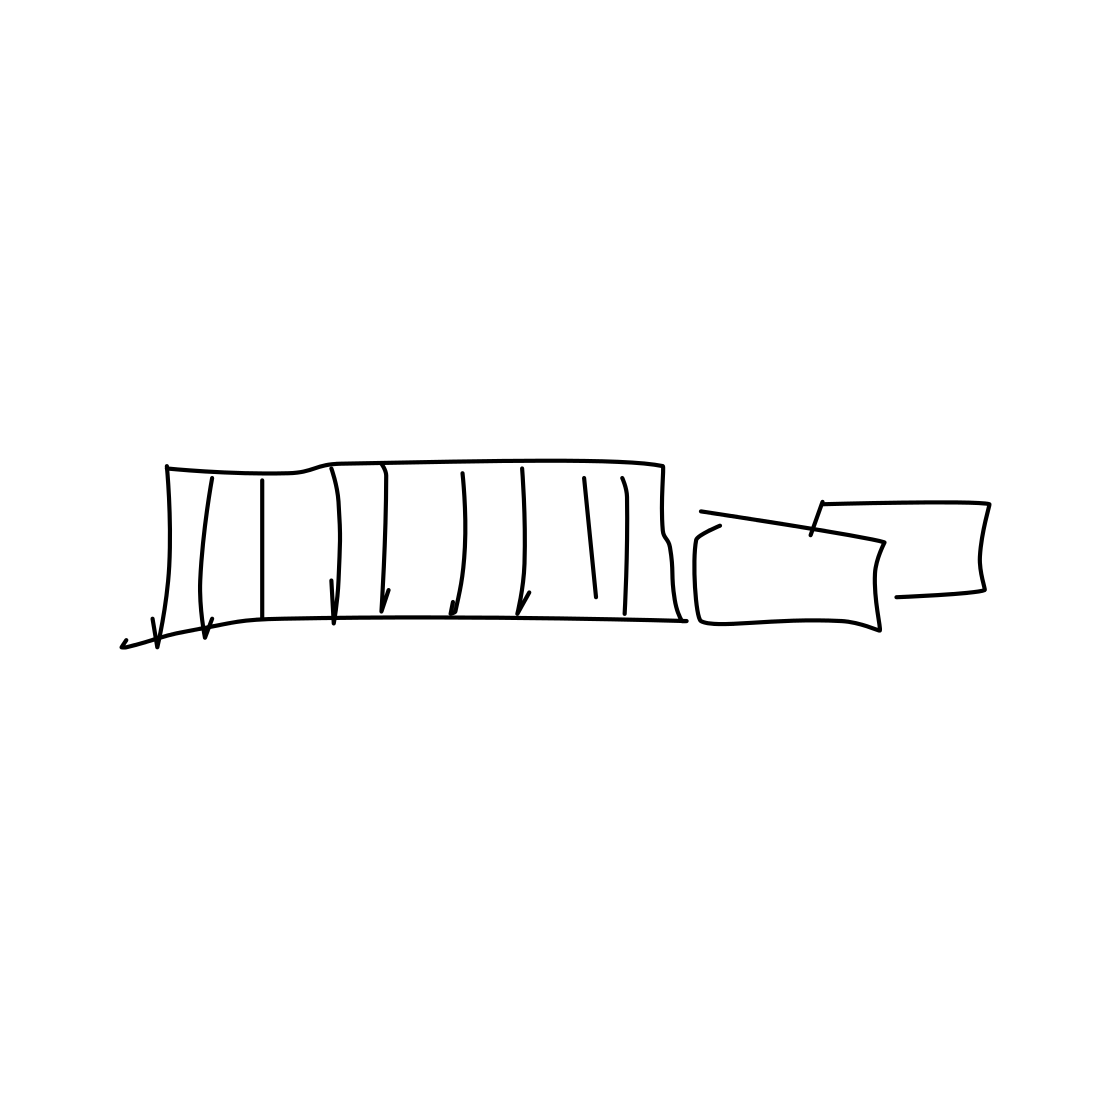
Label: bread